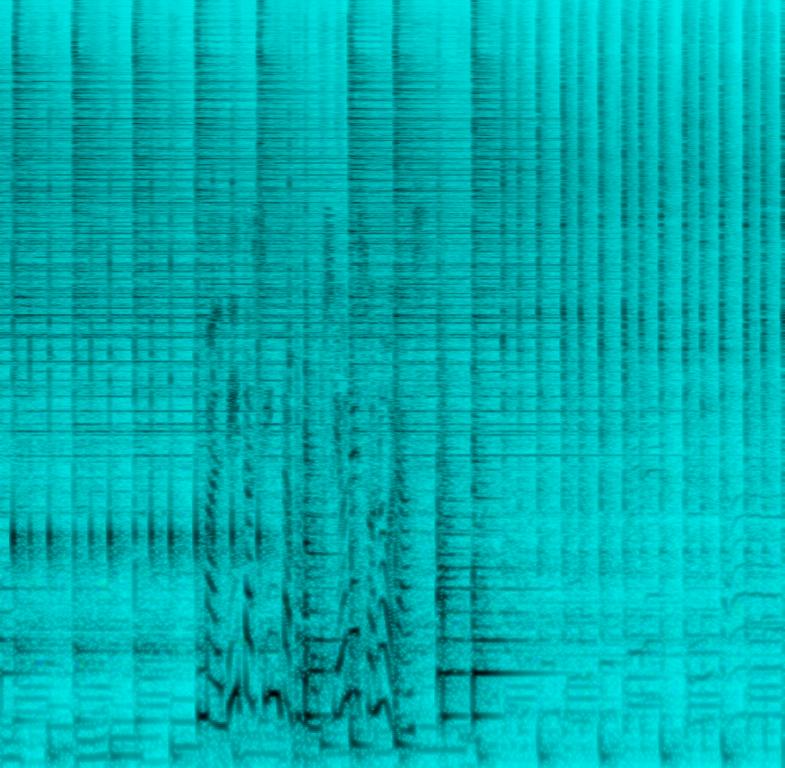
This clip features a drum kit being played. Different parts of the drum kit are played. At the beginning, a female narrates the process in one line following which different parts of the kit are struck. This sound can be played in a drum test scenario.